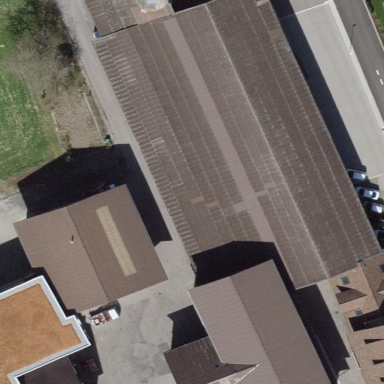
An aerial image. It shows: Industrial building.